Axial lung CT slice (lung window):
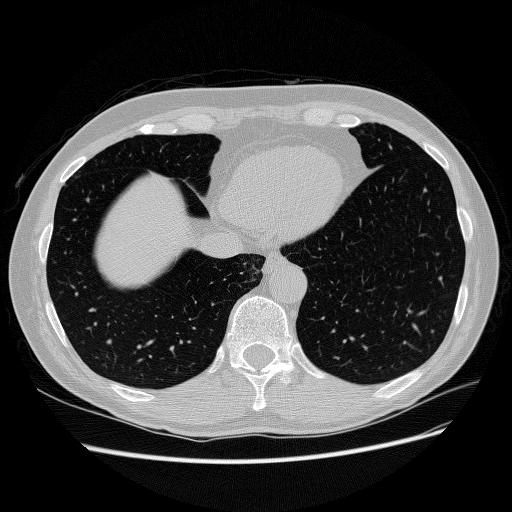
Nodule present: no